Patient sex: M
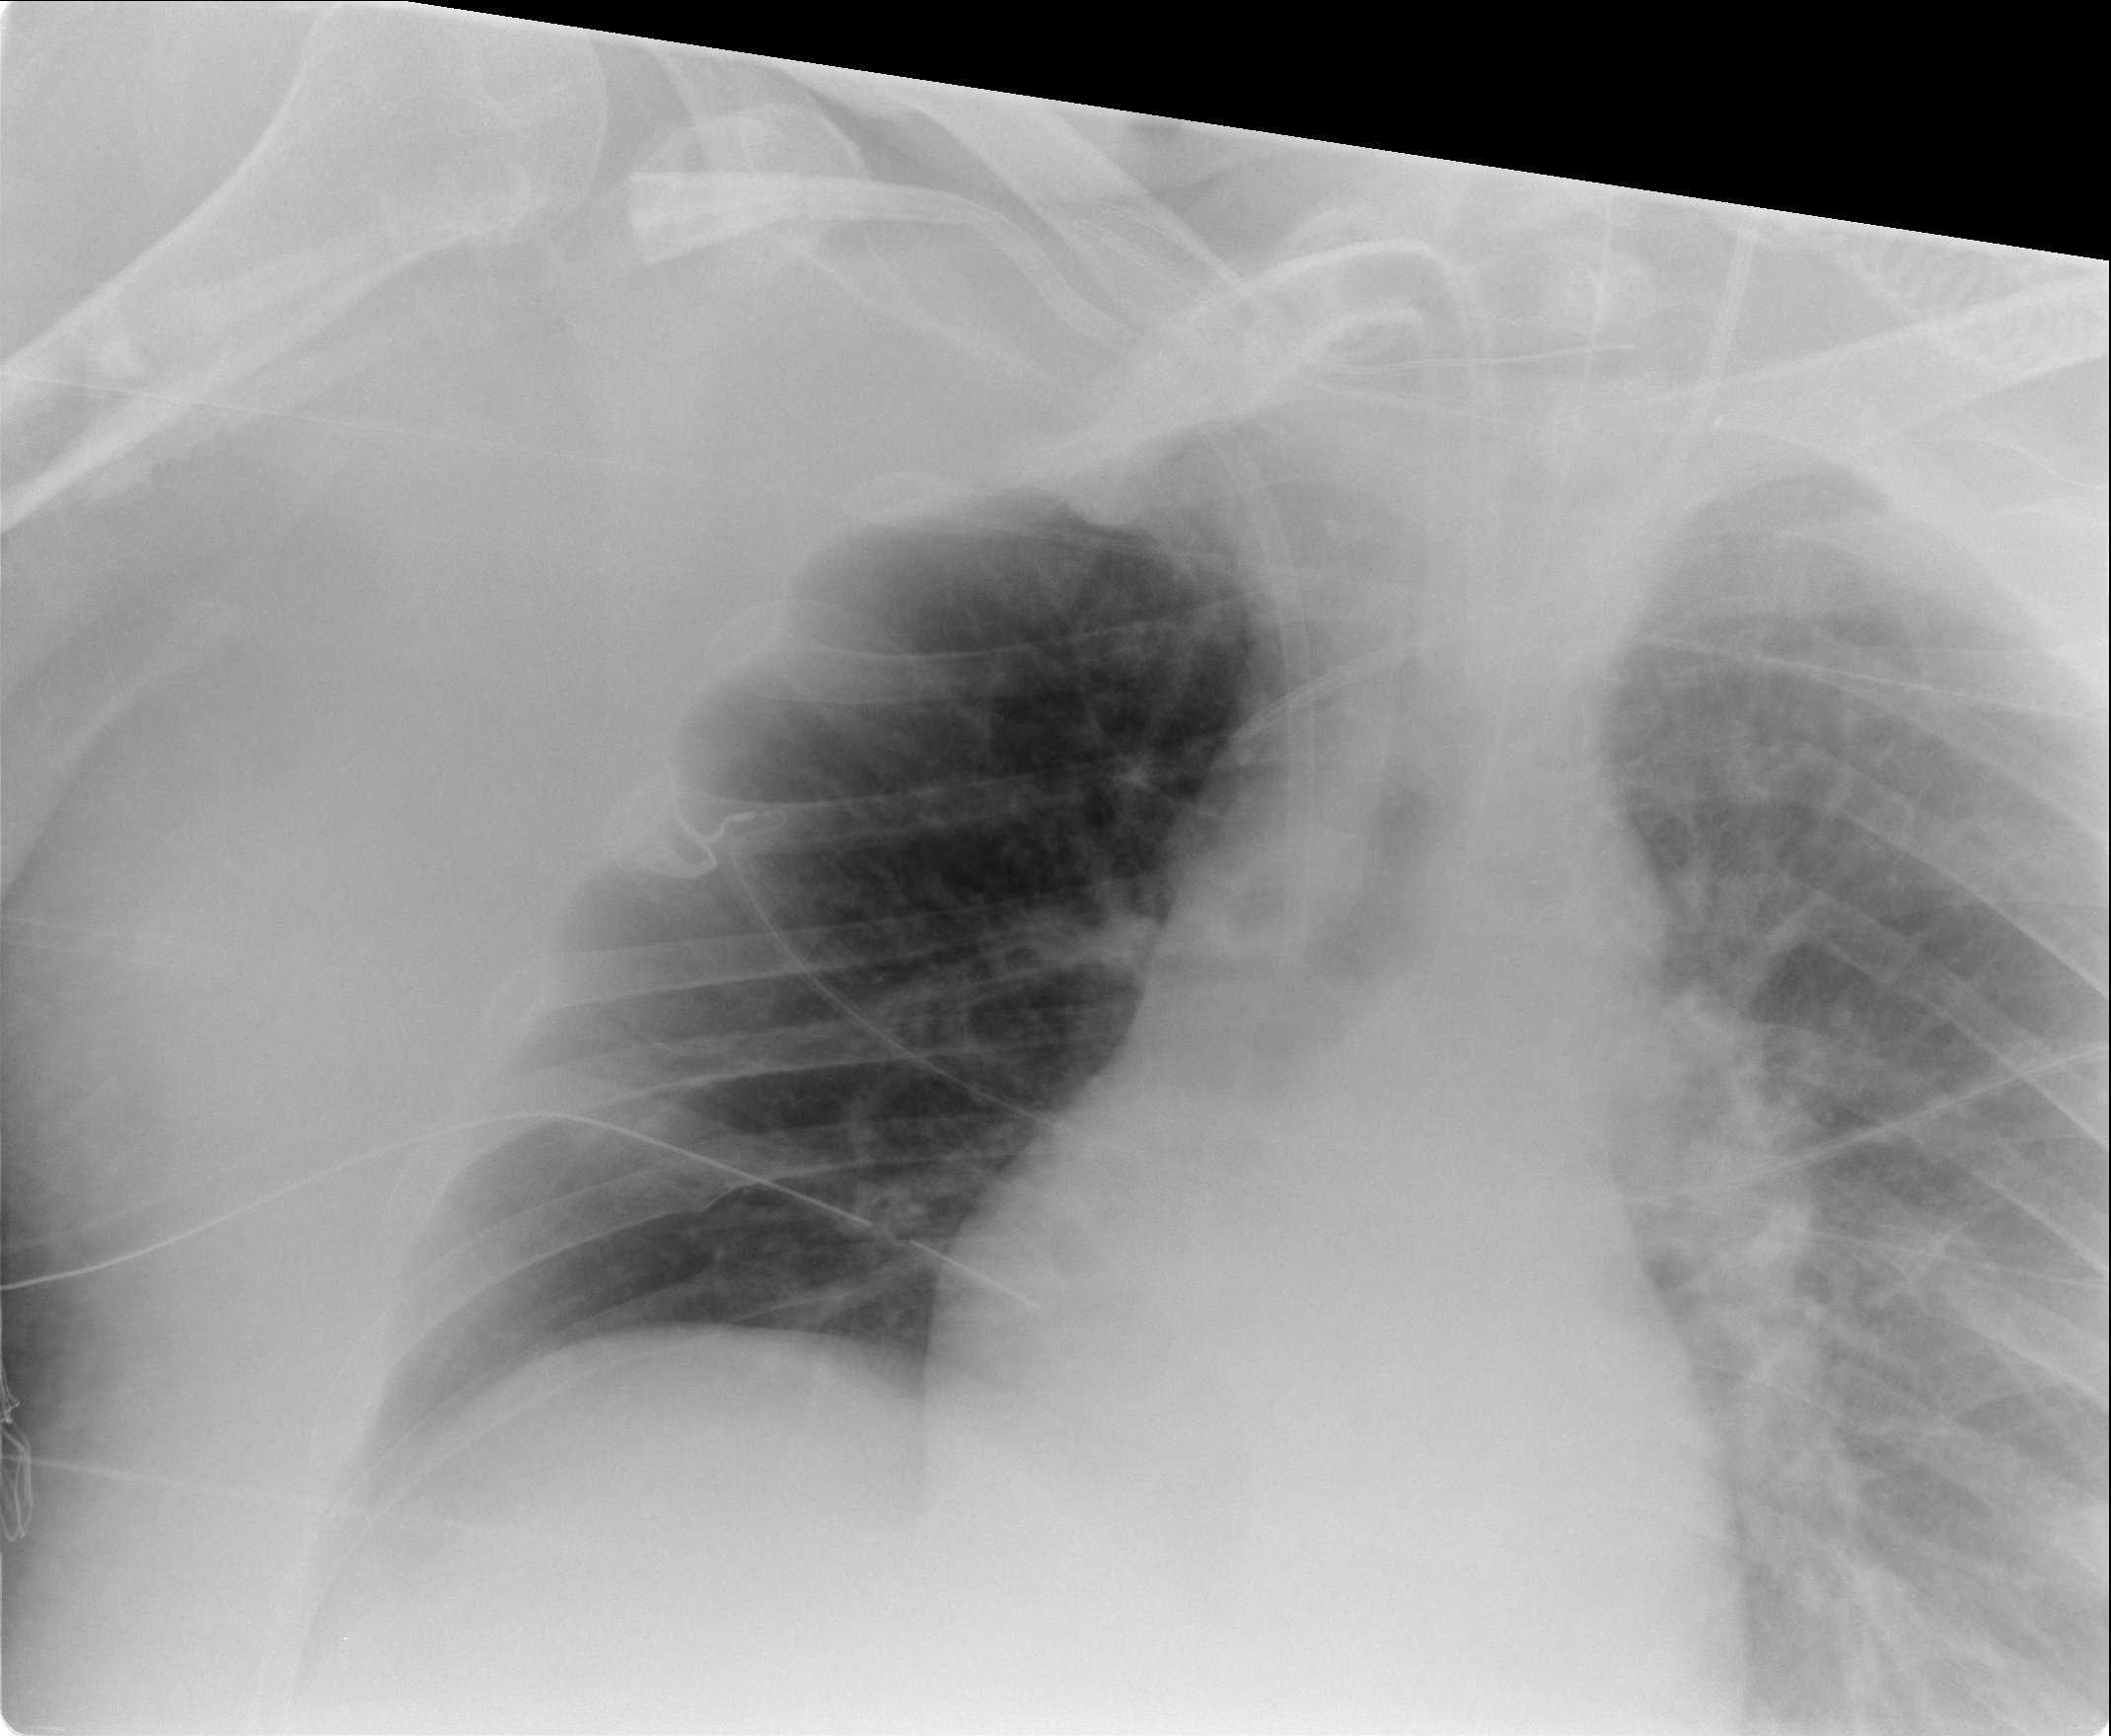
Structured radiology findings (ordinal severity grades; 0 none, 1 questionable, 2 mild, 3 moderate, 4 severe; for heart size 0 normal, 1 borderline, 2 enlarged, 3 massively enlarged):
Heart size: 0
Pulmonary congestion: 2
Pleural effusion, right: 0
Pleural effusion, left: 3
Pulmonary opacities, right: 0
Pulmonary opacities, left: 0
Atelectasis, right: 0
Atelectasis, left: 2